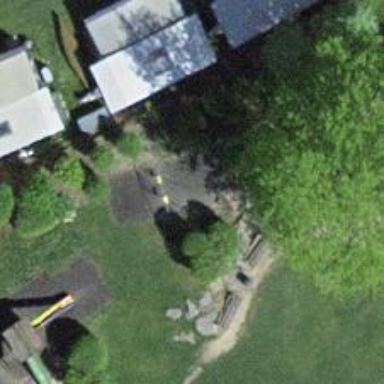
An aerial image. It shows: Playground featuring swings.